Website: macys
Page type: billing-address
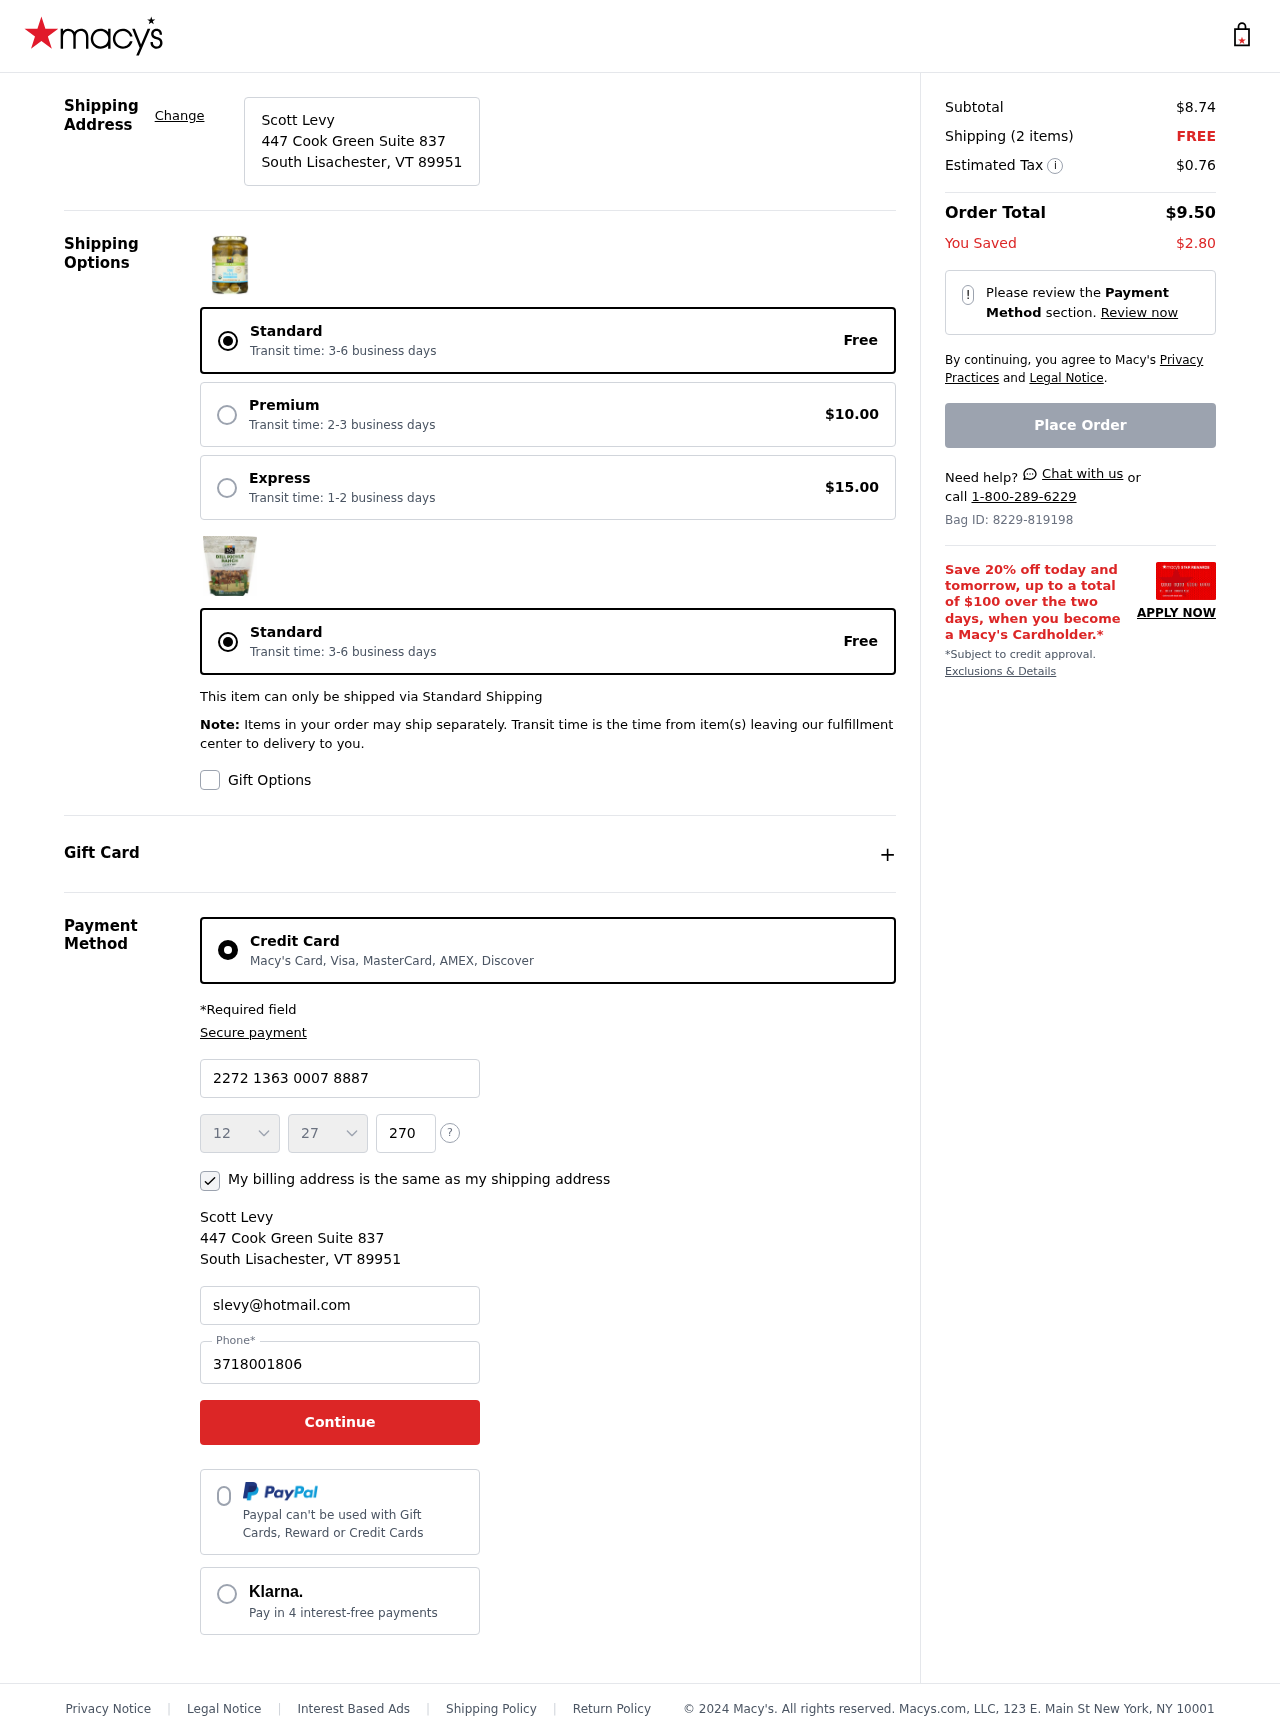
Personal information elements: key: PII_CARD_CVV
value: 270
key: PII_CARD_EXPIRY_MONTH
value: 12
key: PII_CARD_EXPIRY_YEAR
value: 27
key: PII_CARD_NUMBER
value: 2272 1363 0007 8887
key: PII_CITY_STATE_ZIP
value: South Lisachester, VT 89951
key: PII_EMAIL
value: slevy@hotmail.com
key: PII_FULLNAME
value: Scott Levy
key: PII_PHONE
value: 3718001806
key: PII_STREET
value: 447 Cook Green Suite 837
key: PII_FULLNAME2
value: Scott Levy
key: PII_STREET2
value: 447 Cook Green Suite 837
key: PII_CITY_STATE_ZIP2
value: South Lisachester, VT 89951
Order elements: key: ORDER_SUBTOTAL
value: $8.74
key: ORDER_NUM_ITEMS
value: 2
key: ORDER_SHIPPING_COST
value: FREE
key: ORDER_TAX
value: $0.76
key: ORDER_TOTAL
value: $9.50
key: ORDER_SAVINGS
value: $2.80
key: ORDER_ID
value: Bag ID: 8229-819198